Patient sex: M
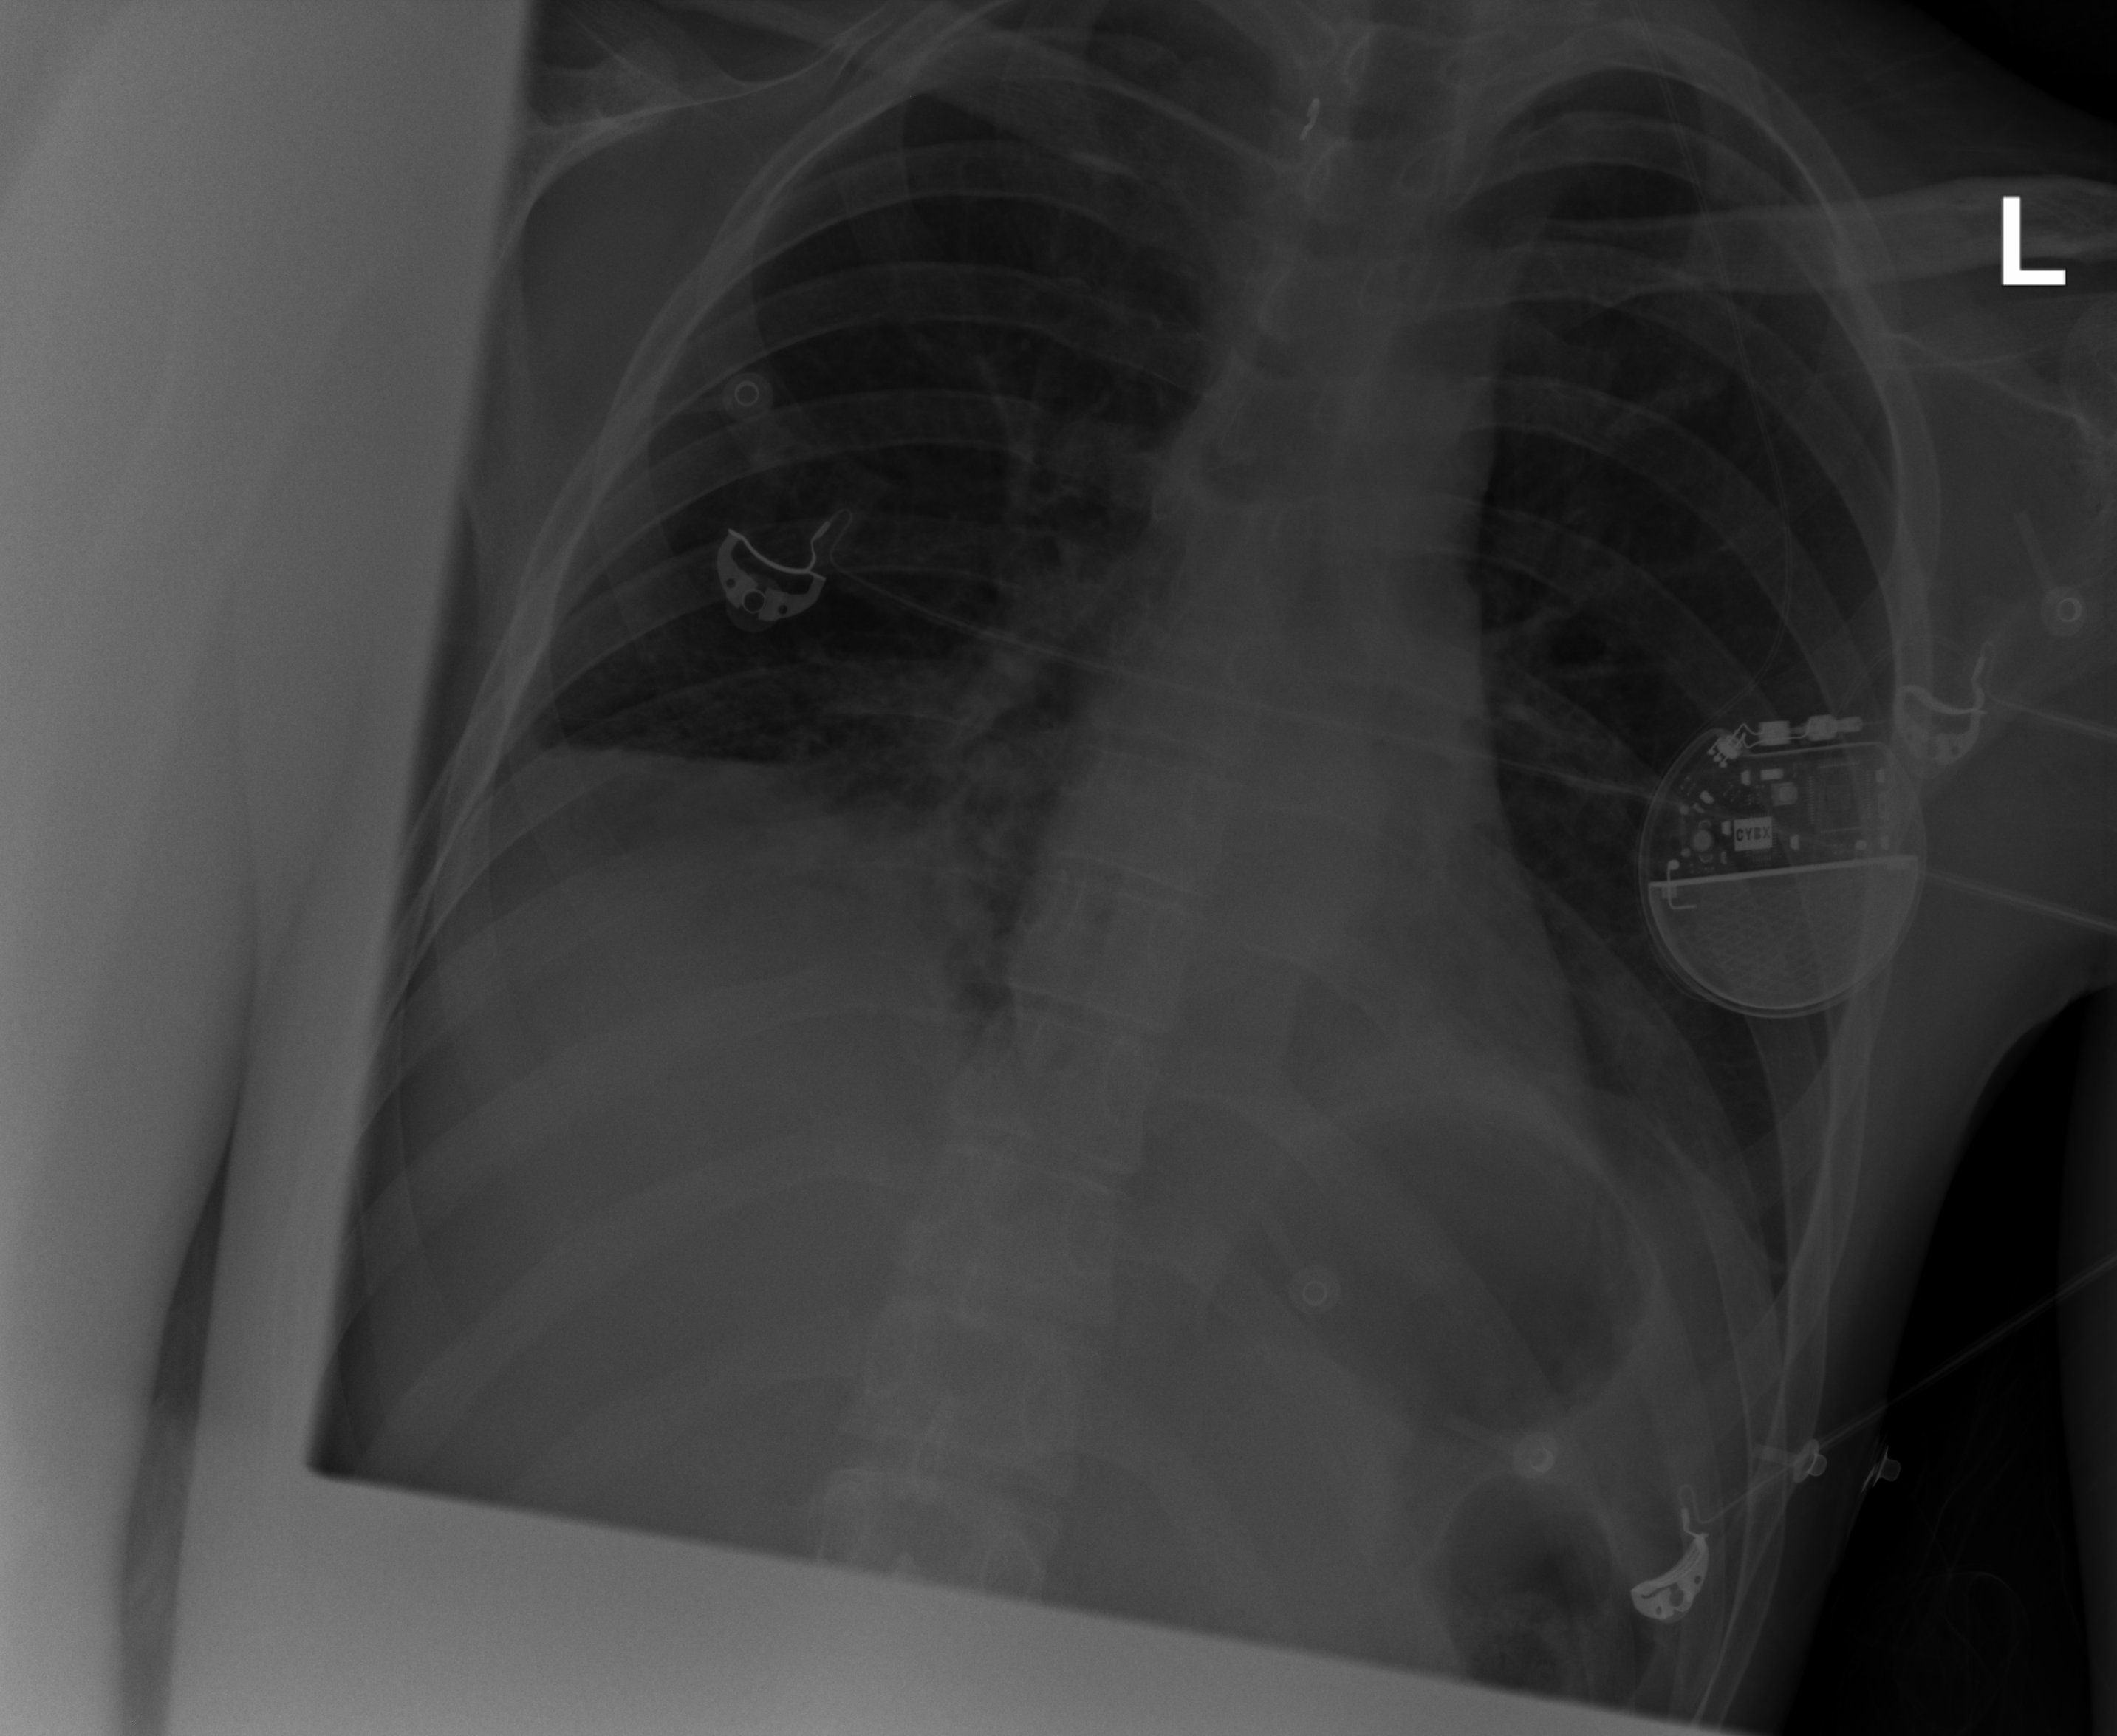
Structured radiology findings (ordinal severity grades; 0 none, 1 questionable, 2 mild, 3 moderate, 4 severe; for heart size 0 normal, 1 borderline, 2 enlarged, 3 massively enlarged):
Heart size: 0
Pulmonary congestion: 0
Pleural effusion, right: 2
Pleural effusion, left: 0
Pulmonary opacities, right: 2
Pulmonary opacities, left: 0
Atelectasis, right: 2
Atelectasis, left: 0